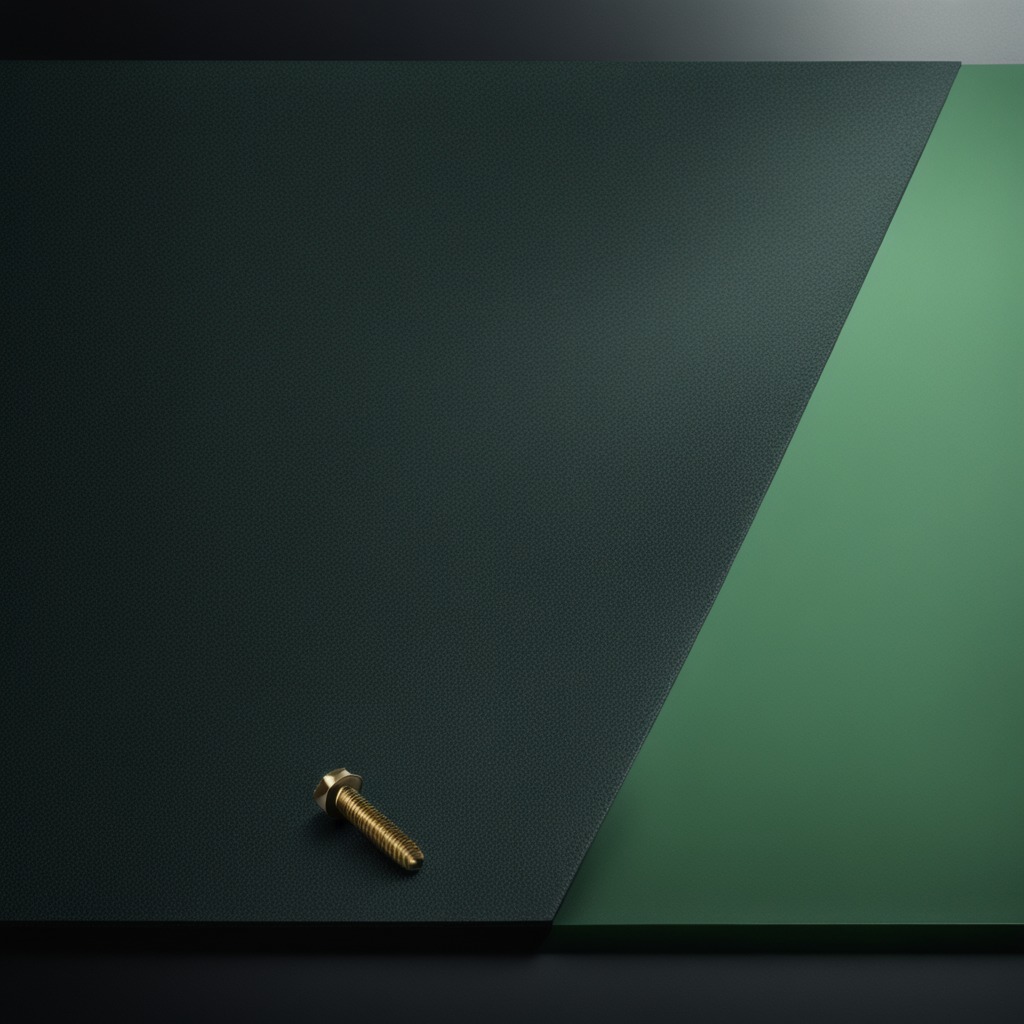
A metal screw lying on the granite tabletop inside a workshop at night dim ambient light soft shadows worn but beneath the mat